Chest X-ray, AP view. Patient: 59 years old, sex F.
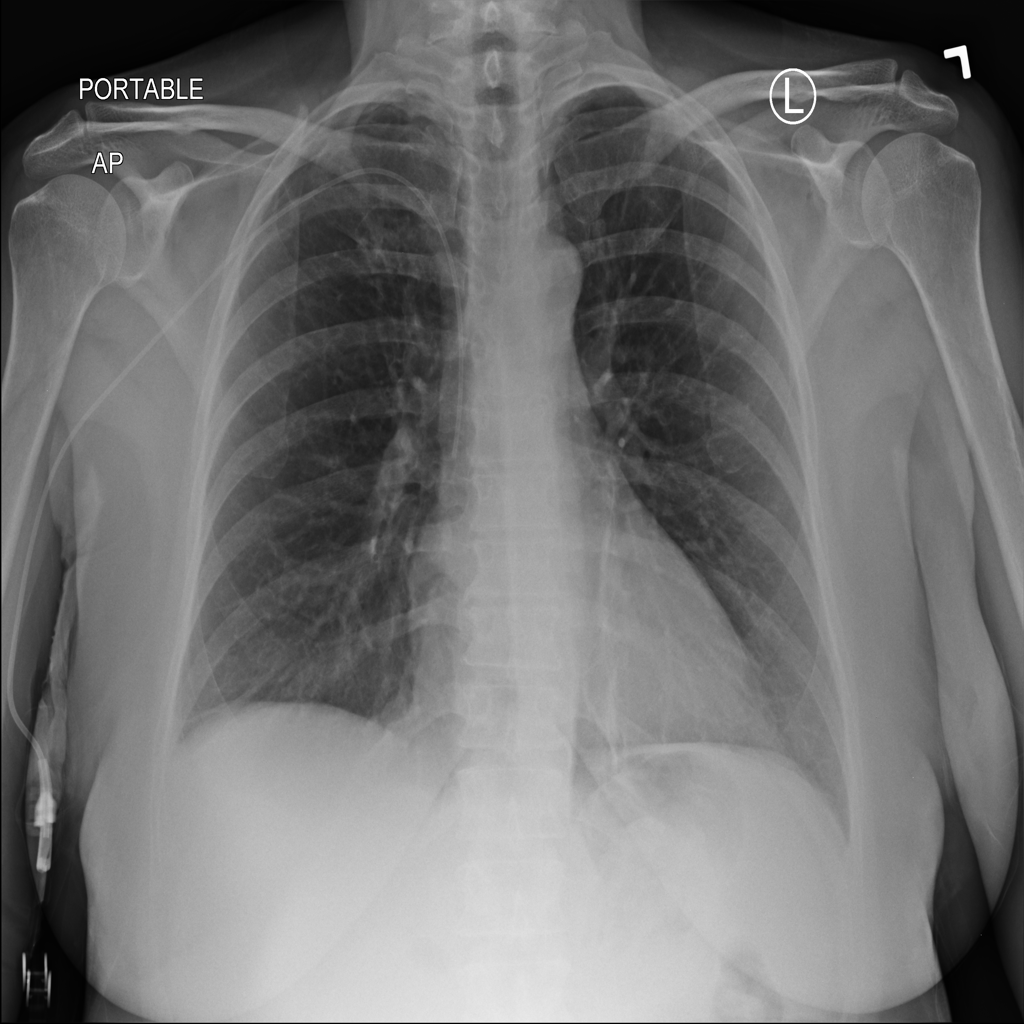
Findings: Pneumothorax